Interaction volume radius: 5 \u00c5
Interaction volume height: 10 \u00c5
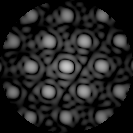
Disorder parameter: 0.08698